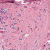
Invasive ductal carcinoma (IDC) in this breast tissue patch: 1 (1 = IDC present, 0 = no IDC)